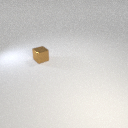
small brown metal cube